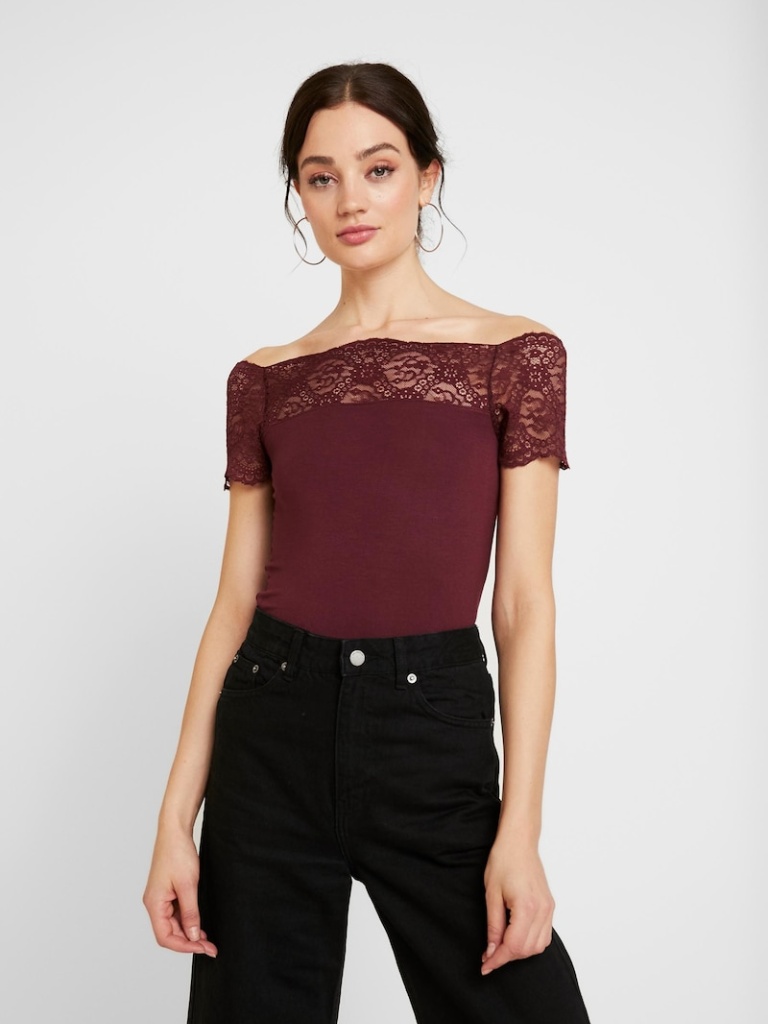
lace tight short sleeve hip length Fully Tucked in off-shoulder blouse